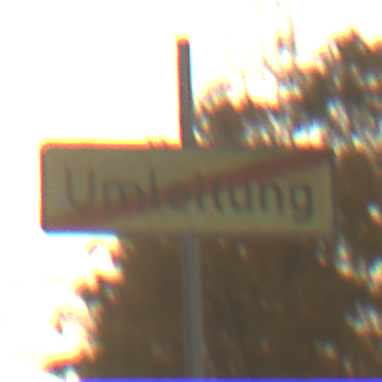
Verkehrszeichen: EndeDerUmleitungsankuendigung
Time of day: SunriseSunset
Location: Outdoor (Nature)
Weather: PartlyCloudy
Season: NotSpecified
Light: Natural